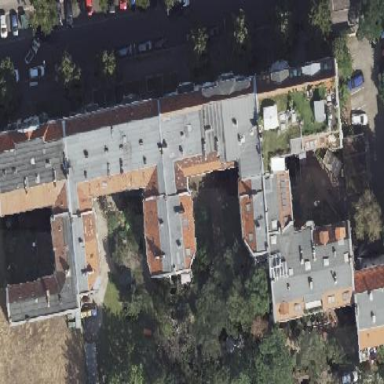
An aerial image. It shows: Building consisting of apartments with double saltbox roof shape.